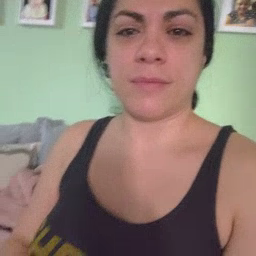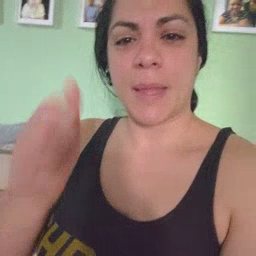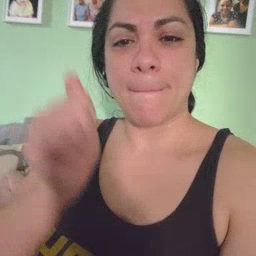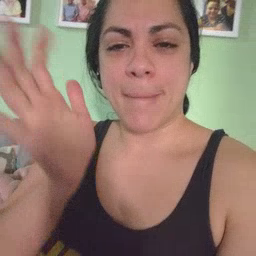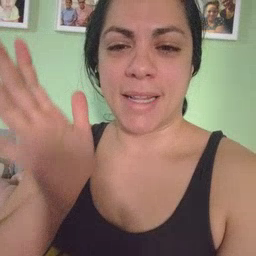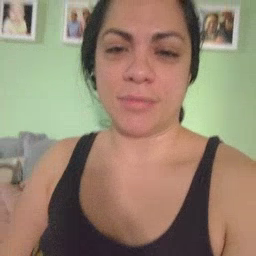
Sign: mitten